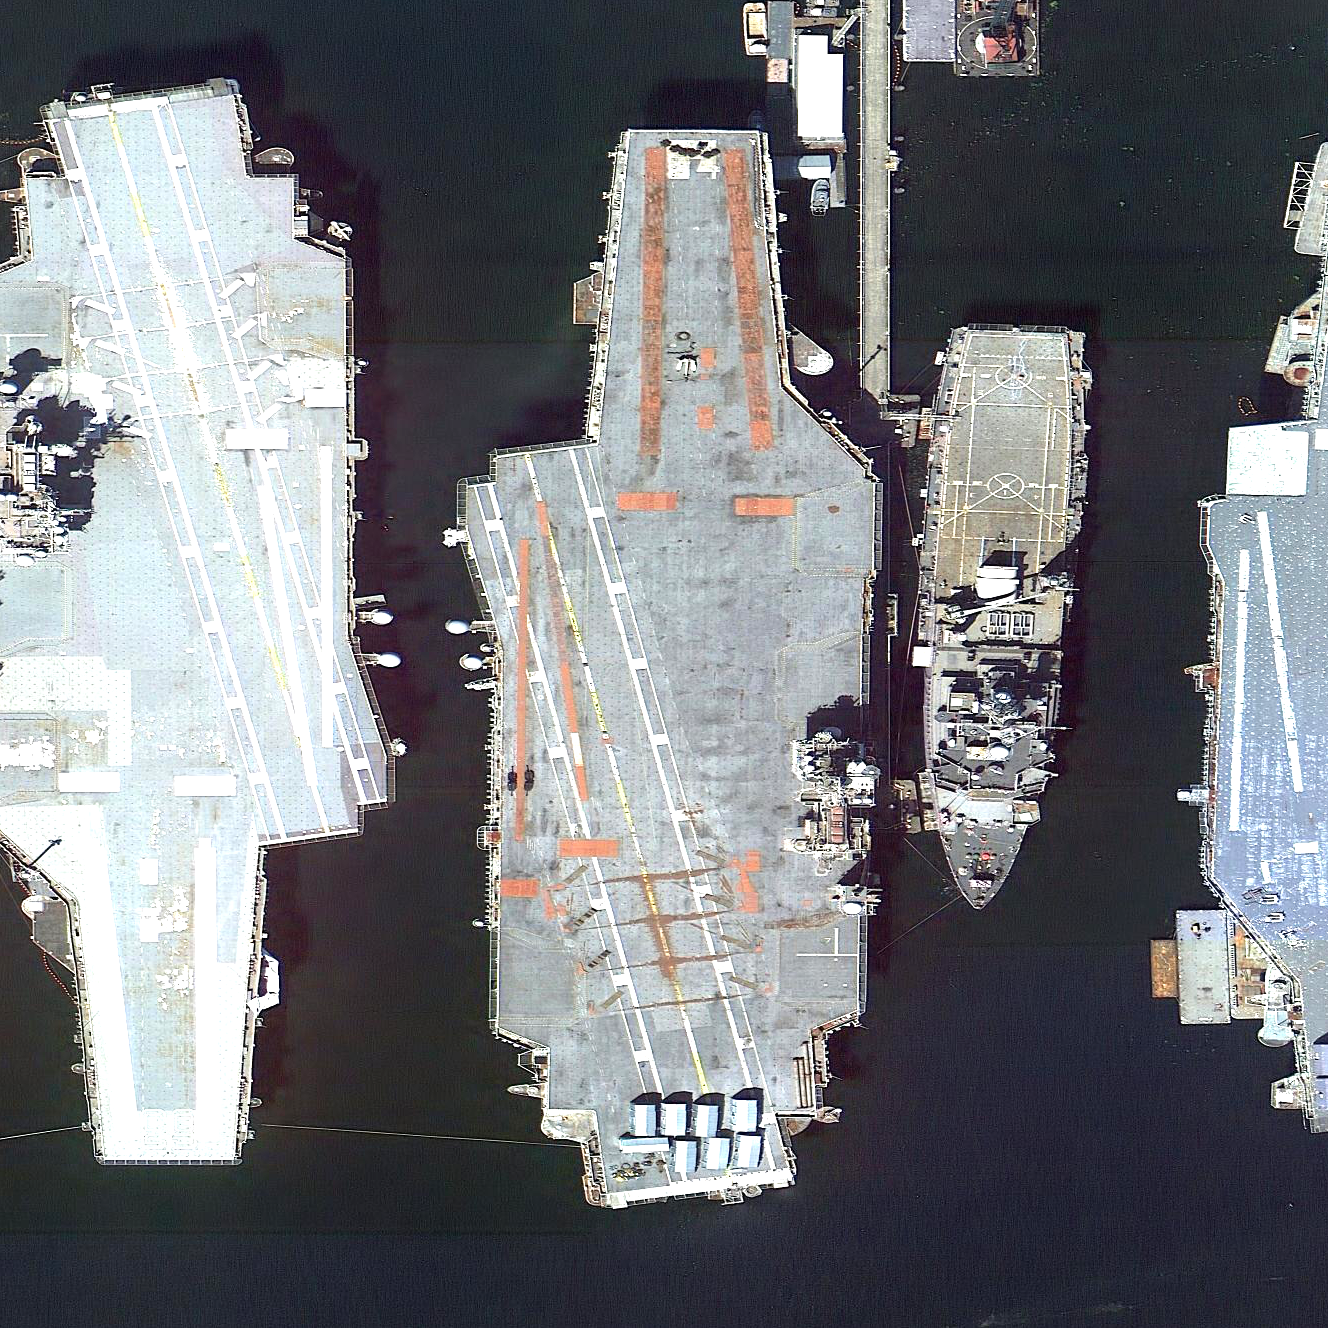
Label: aircraft_carrier